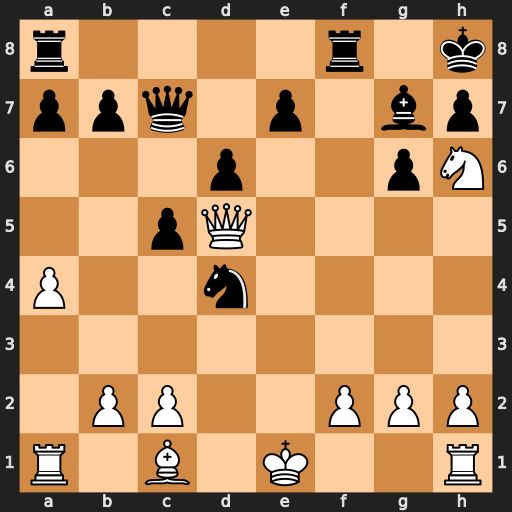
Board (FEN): r4r1k/ppq1p1bp/3p2pN/2pQ4/P2n4/8/1PP2PPP/R1B1K2R
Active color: w
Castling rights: KQ
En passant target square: -
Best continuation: Qg8+ Rxg8 Nf7#